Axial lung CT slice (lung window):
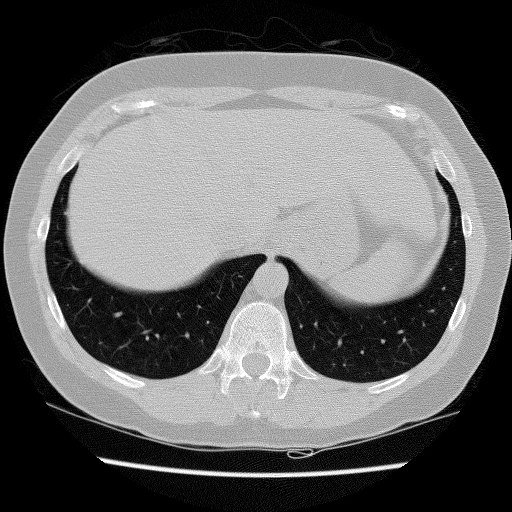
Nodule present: no